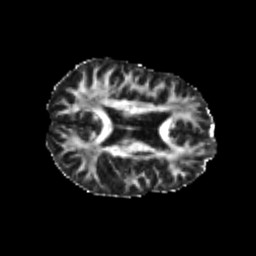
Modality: FA
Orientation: axial
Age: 24
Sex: male
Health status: healthy
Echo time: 0.074 s